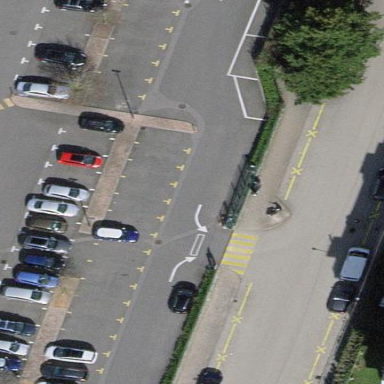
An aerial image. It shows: Parking area with surface.